Brain MRI, t2w sequence, axial 2D slice.
Patient: age 44, sex M, weight 78 kg, height 1.76 m
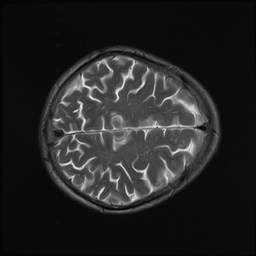